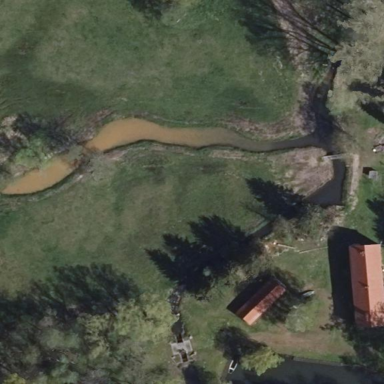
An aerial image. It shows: Oxbow water feature in natural setting.